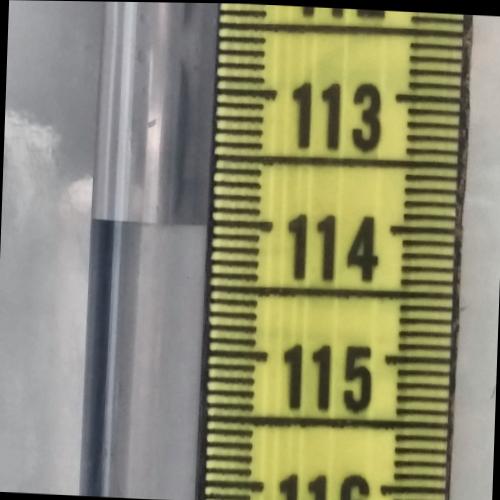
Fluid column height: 114.0 cm